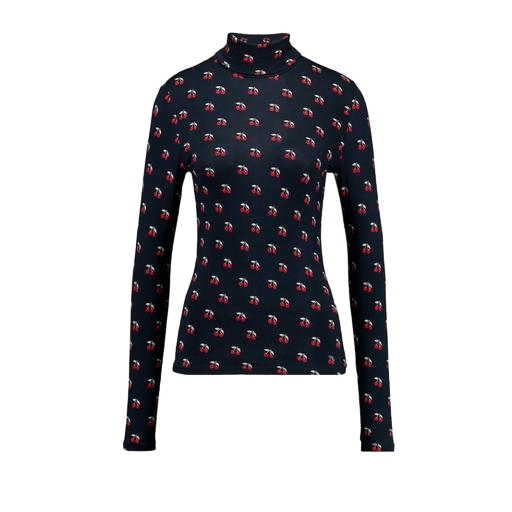
black petite printed mock-neck top only macy, blue navy red cherry print tee, high-neck top, white background